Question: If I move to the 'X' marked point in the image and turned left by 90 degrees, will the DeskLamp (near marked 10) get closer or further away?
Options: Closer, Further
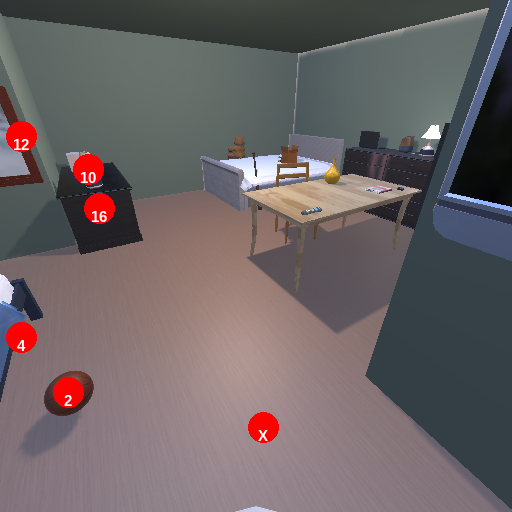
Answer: Closer